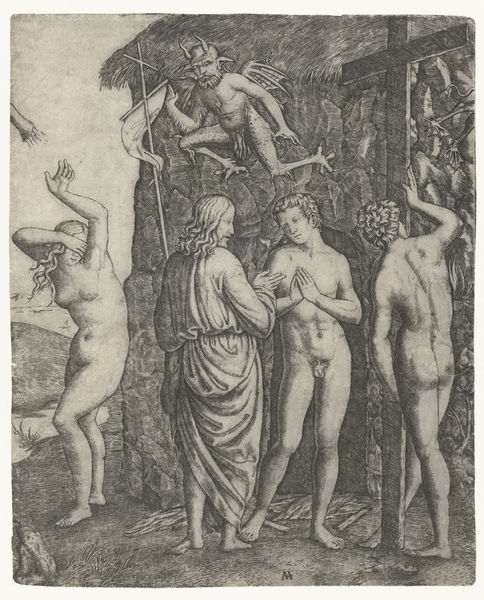
Titel: Christus verlost Adam en Eva uit voorgeborchte
Künstler: Marcantonio Raimondi
Standort: Amsterdam
Institution: Rijksmuseum
Schlagwörter: akt, felsen, flügel, himmel, mann, nackt, menschen, brust, busen, frau, grau, zeichnung, gespräch, stein, hände, signatur, gewand, haare, locken, brüste, fahne, grafik, gefaltet, scham, nacktheit, penis, kreuz, wirbelsäule, stich, krallen, beten, gebet, christus, jesus, sündenfall, teufel, fabelwesen, hörner, sünde, satan, dämonen, m, haare#, druck#